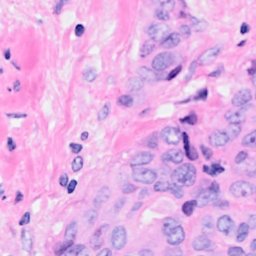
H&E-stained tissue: Breast